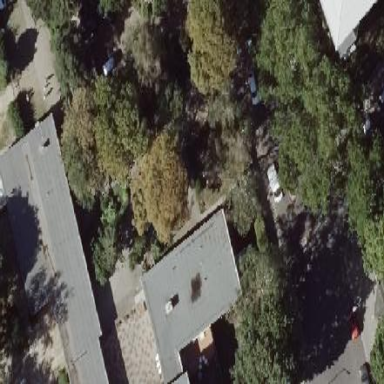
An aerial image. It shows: Kindergarten building.